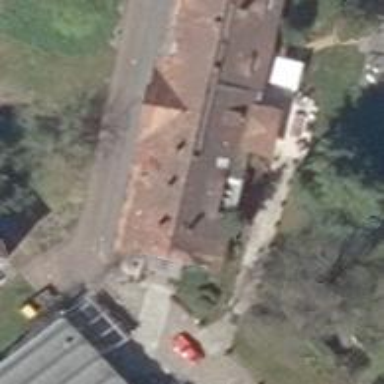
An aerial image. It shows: Residential building.